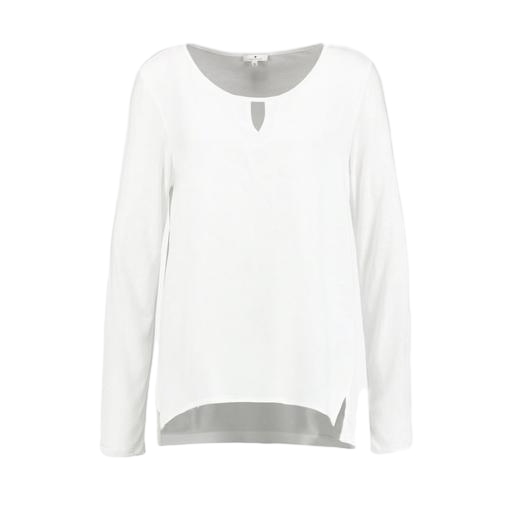
white long-sleeved contrast-hem top, white hi-low hem blouse, white dolman-sleeve split-neck top only macy, white background